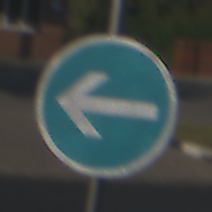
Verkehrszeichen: VorgeschriebeneFahrtrichtungHierLinks
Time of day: MorningAfternoon
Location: Outdoor (Urban)
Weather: Clear
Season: NotSpecified
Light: Natural